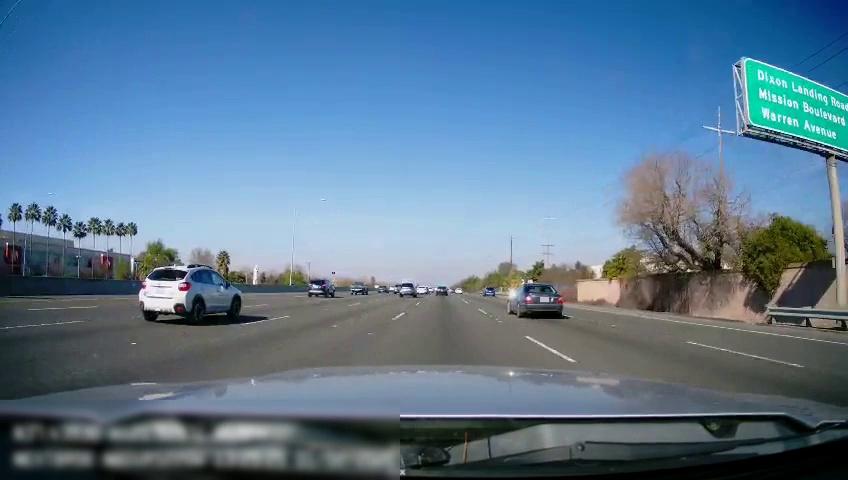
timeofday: Day
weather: Sunny
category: Drivable Space
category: Vehicles | Car
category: Vehicles | SUV
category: Vehicles | SUV
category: Vehicles | Car
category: Vehicles | SUV
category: Vehicles | Truck
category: Vehicles | Car
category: Vehicles | SUV
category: Vehicles | SUV
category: Vehicles | SUV
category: Lanes | Alternate Lane
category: Lanes | Alternate Lane
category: Lanes | Alternate Lane
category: Lanes | Current Lane
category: Lanes | Alternate Lane
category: Lanes | Alternate Lane
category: Lanes | Alternate Lane
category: Lanes | Alternate Lane
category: Traffic | Signs